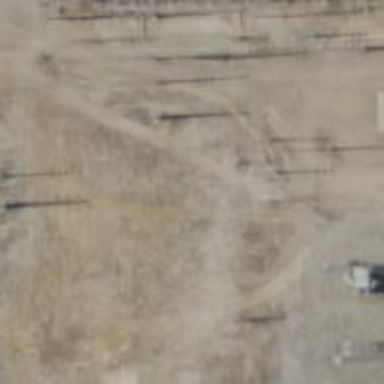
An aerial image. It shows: Power pole.